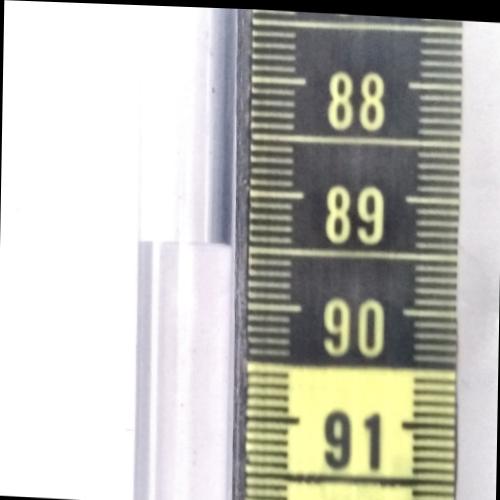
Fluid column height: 89.5 cm